Interaction volume radius: 5 \u00c5
Interaction volume height: 25 \u00c5
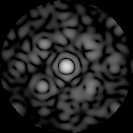
Disorder parameter: 0.6456